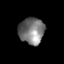
Tissue: prostate
Cell type: T cells
Senescence score: 0.3196
Nuclear area (px): 663
Mean DAPI intensity: 120.077